Field crop: tomato
Growth stage: 1
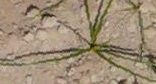
Species: cyperus